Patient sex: M
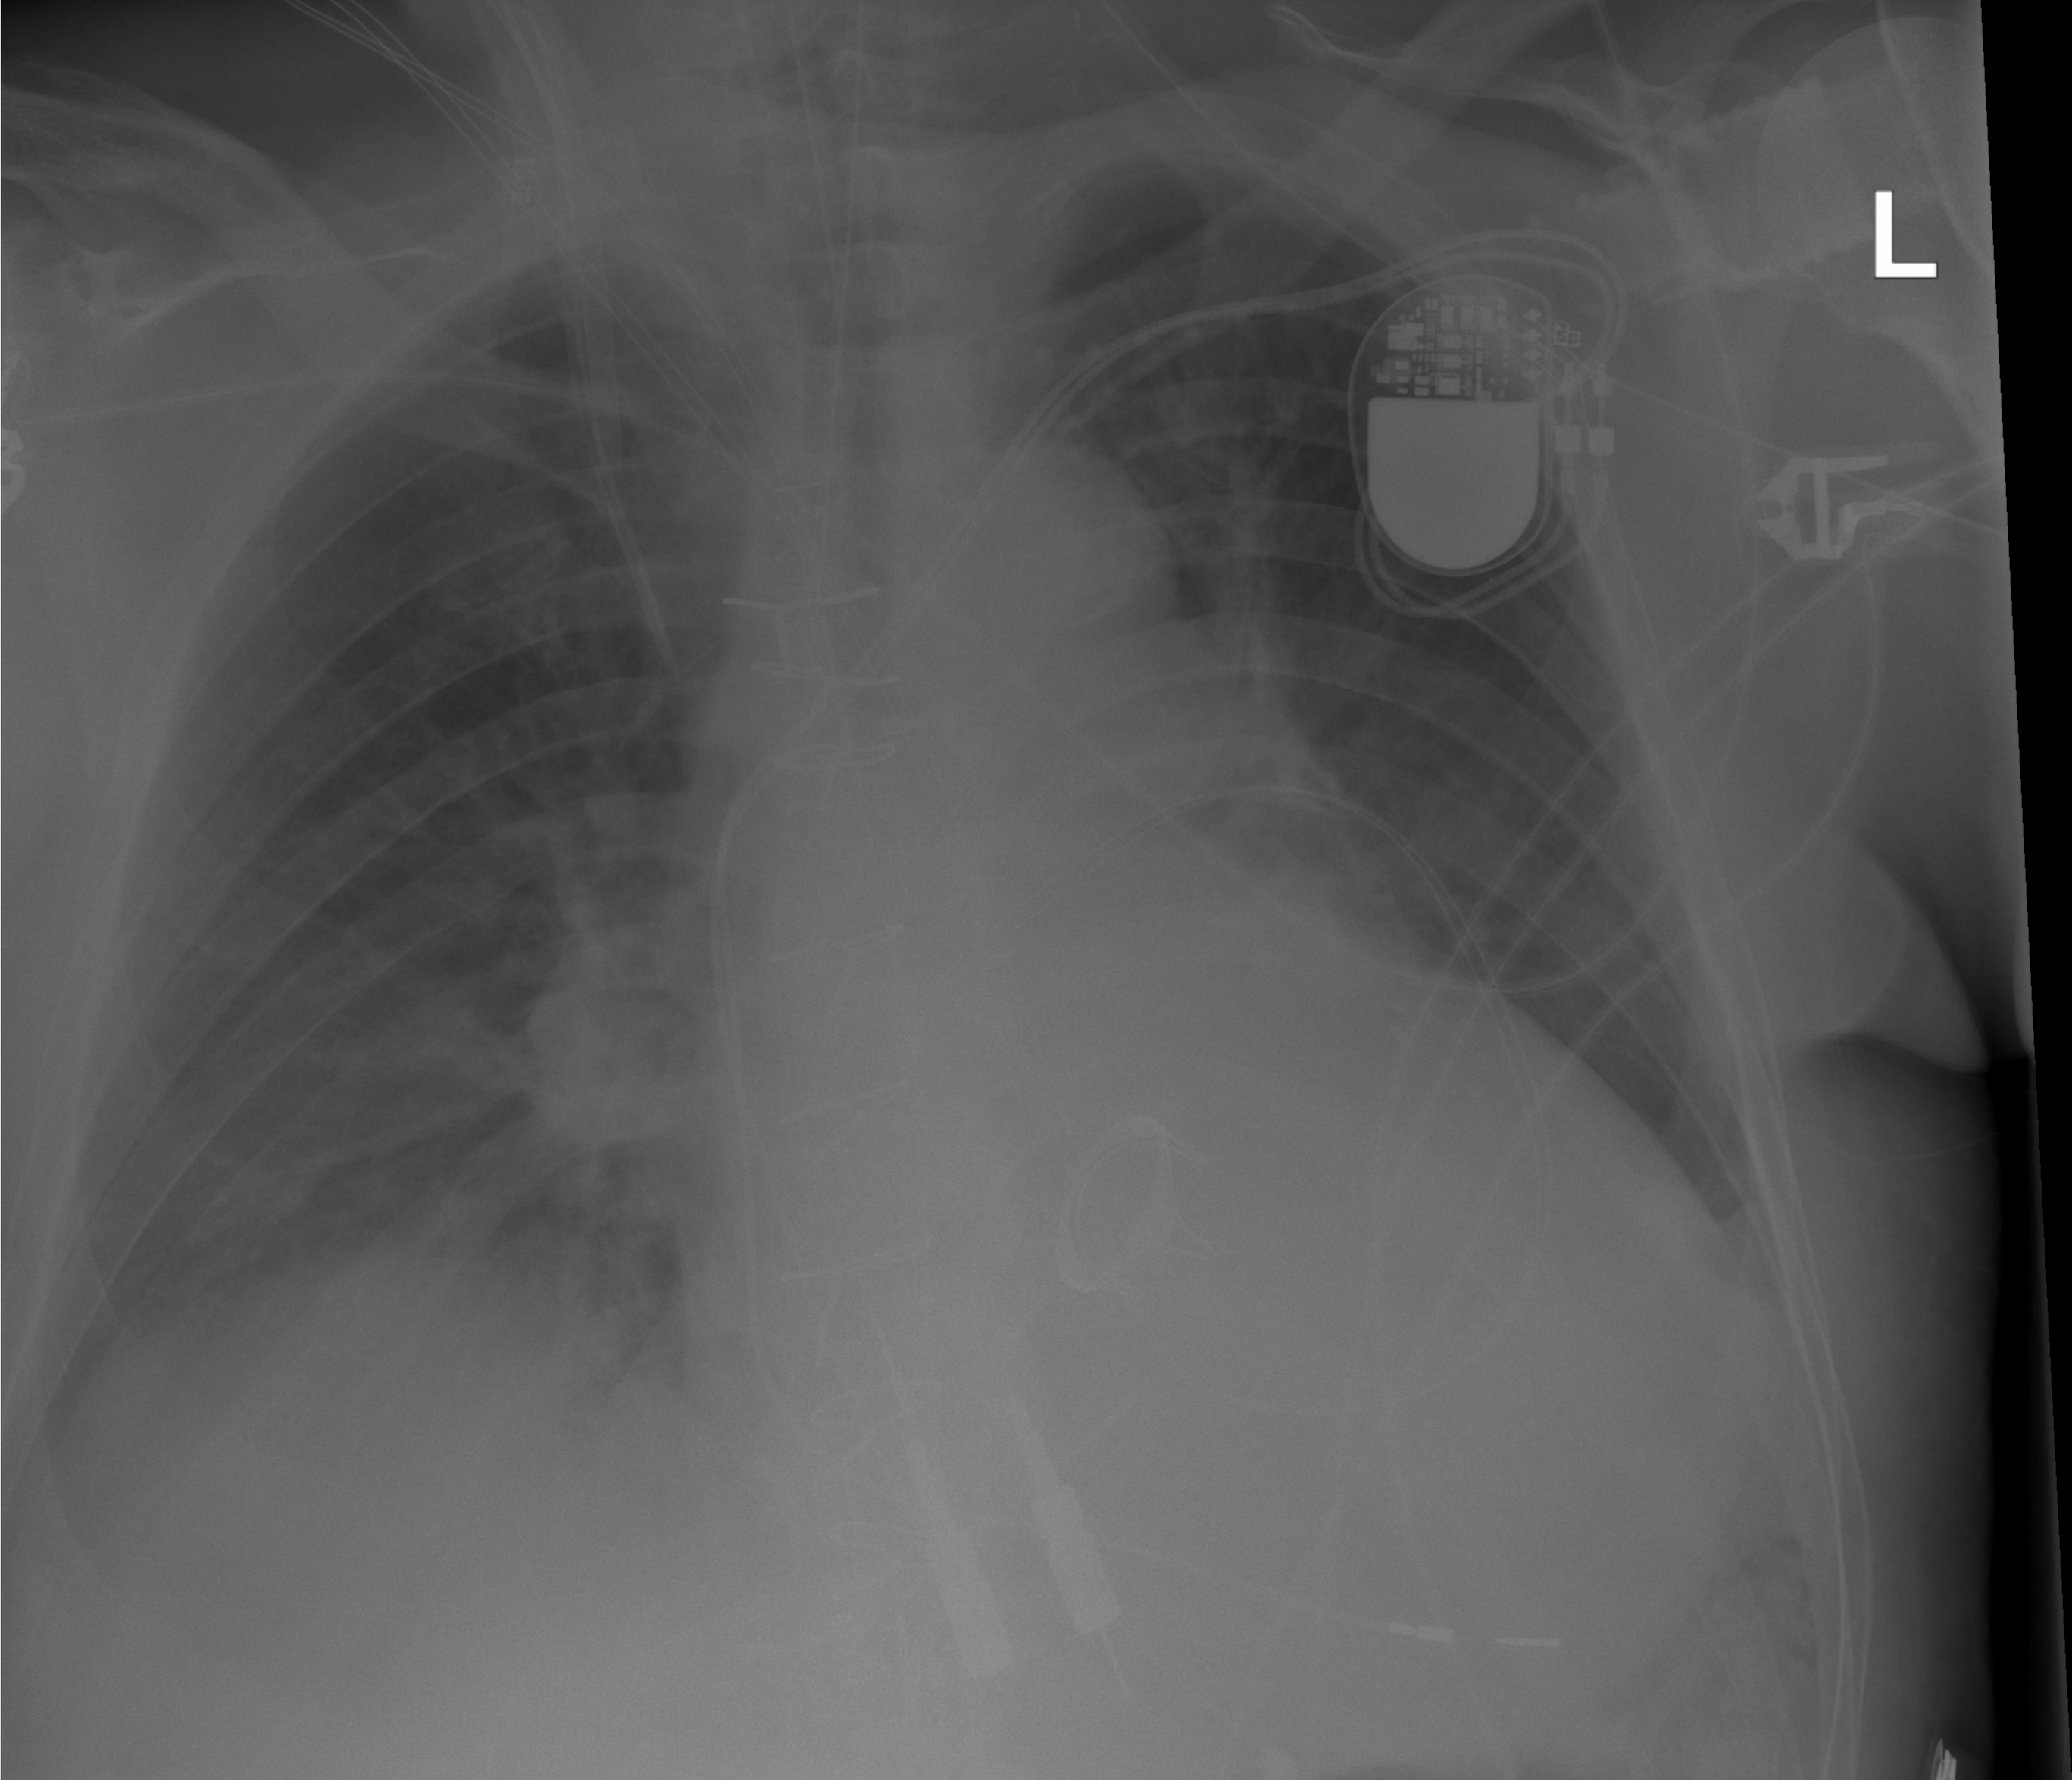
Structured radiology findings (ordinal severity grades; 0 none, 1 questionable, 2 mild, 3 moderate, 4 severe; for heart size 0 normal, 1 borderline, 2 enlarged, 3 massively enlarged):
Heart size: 0
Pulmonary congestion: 2
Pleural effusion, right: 0
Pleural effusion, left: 2
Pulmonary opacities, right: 2
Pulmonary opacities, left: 0
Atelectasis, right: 2
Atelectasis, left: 2